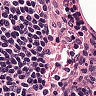
Metastatic tissue present: no